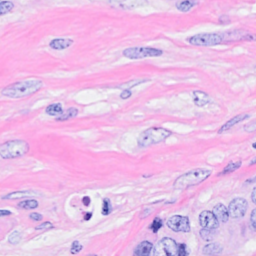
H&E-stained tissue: Breast